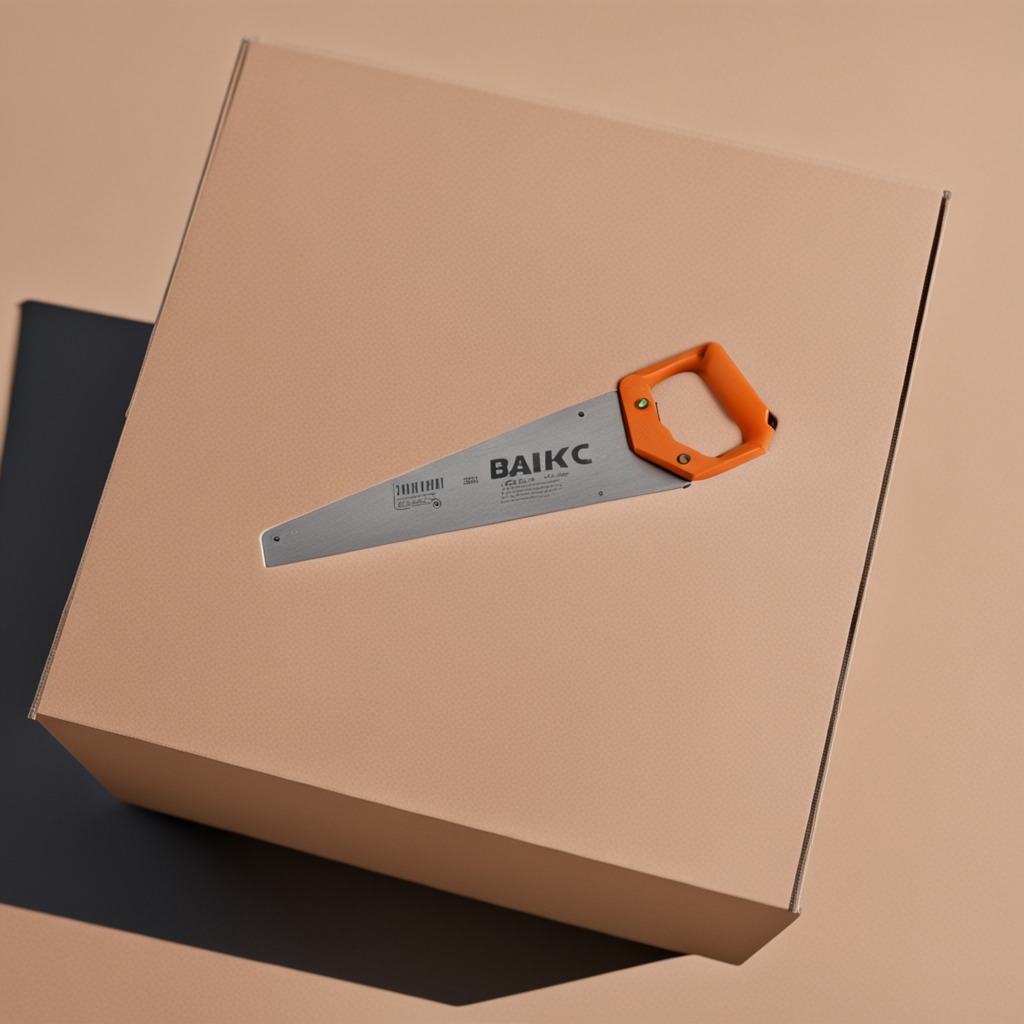
A metal saw lies on a clean dry cardboard box surface in an outdoor workshop during daytime bright natural light soft shadows slightly creased but